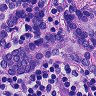
Metastatic tissue present: yes